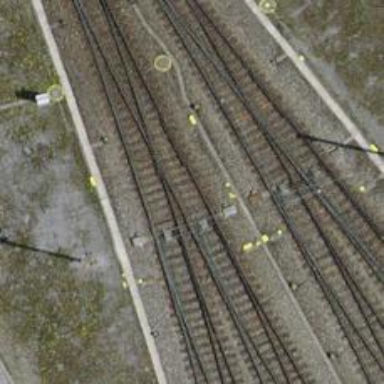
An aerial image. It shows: Railway switch.